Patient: sex F, age 58
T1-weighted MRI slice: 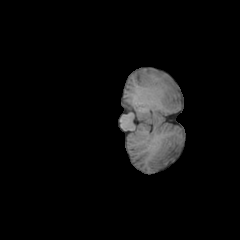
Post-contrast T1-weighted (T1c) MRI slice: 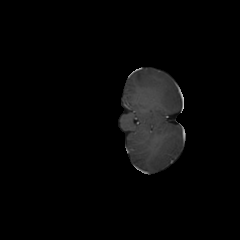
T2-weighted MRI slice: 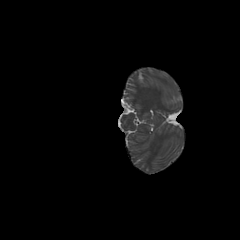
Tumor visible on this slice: no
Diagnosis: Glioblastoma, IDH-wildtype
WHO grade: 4